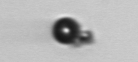
Label: bead